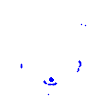
Particle: electron